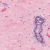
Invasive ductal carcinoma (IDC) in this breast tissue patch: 0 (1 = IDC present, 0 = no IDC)